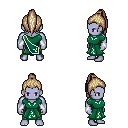
a pixel art fantasy rpg character, male body template, dark elf, purple skin, sash dress, teal pants, white blonde long topknot hairstyle, white cloth bracers, four views (front, back, left, right), 2x2 character sprite sheet, small pixel art, hard edges, no anti-aliasing